Field crop: maize
Growth stage: 1
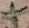
Species: atriplex